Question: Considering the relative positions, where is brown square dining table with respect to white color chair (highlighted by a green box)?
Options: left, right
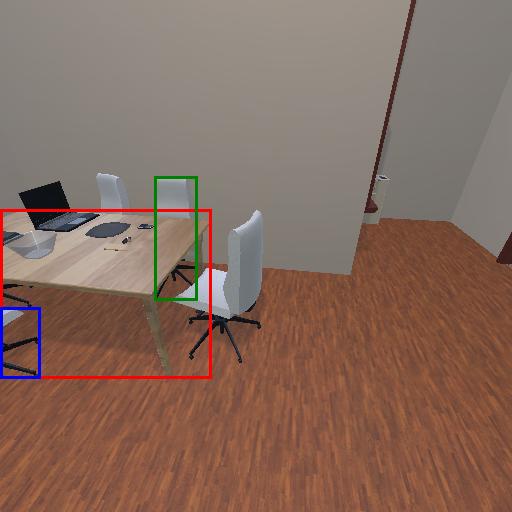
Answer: left